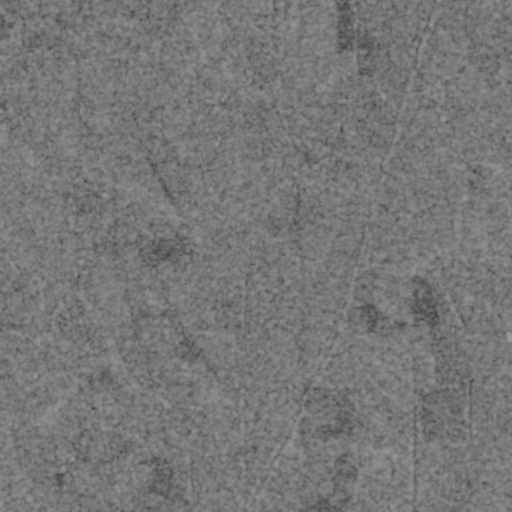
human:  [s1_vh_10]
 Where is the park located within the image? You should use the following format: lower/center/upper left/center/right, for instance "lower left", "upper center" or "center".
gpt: The park is located in the upper center of the image.
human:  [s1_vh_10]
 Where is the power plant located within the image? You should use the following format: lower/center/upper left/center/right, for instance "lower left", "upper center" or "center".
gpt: There is no power plant in the image.

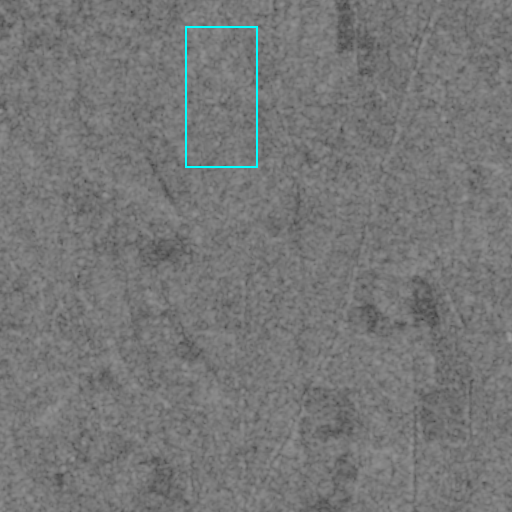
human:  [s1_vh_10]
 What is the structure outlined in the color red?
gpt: There is no red outline.
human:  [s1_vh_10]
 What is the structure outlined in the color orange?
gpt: There is no structure outlined in orange.